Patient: sex M, age 34
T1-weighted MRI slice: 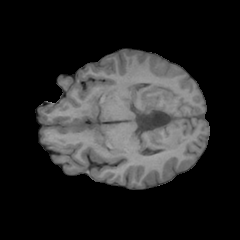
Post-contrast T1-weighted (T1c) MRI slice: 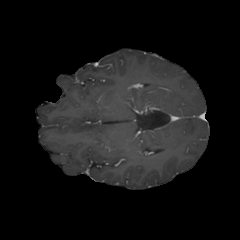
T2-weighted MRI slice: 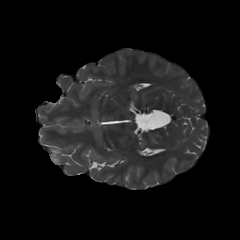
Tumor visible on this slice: no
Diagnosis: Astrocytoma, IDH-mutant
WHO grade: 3